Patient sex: M
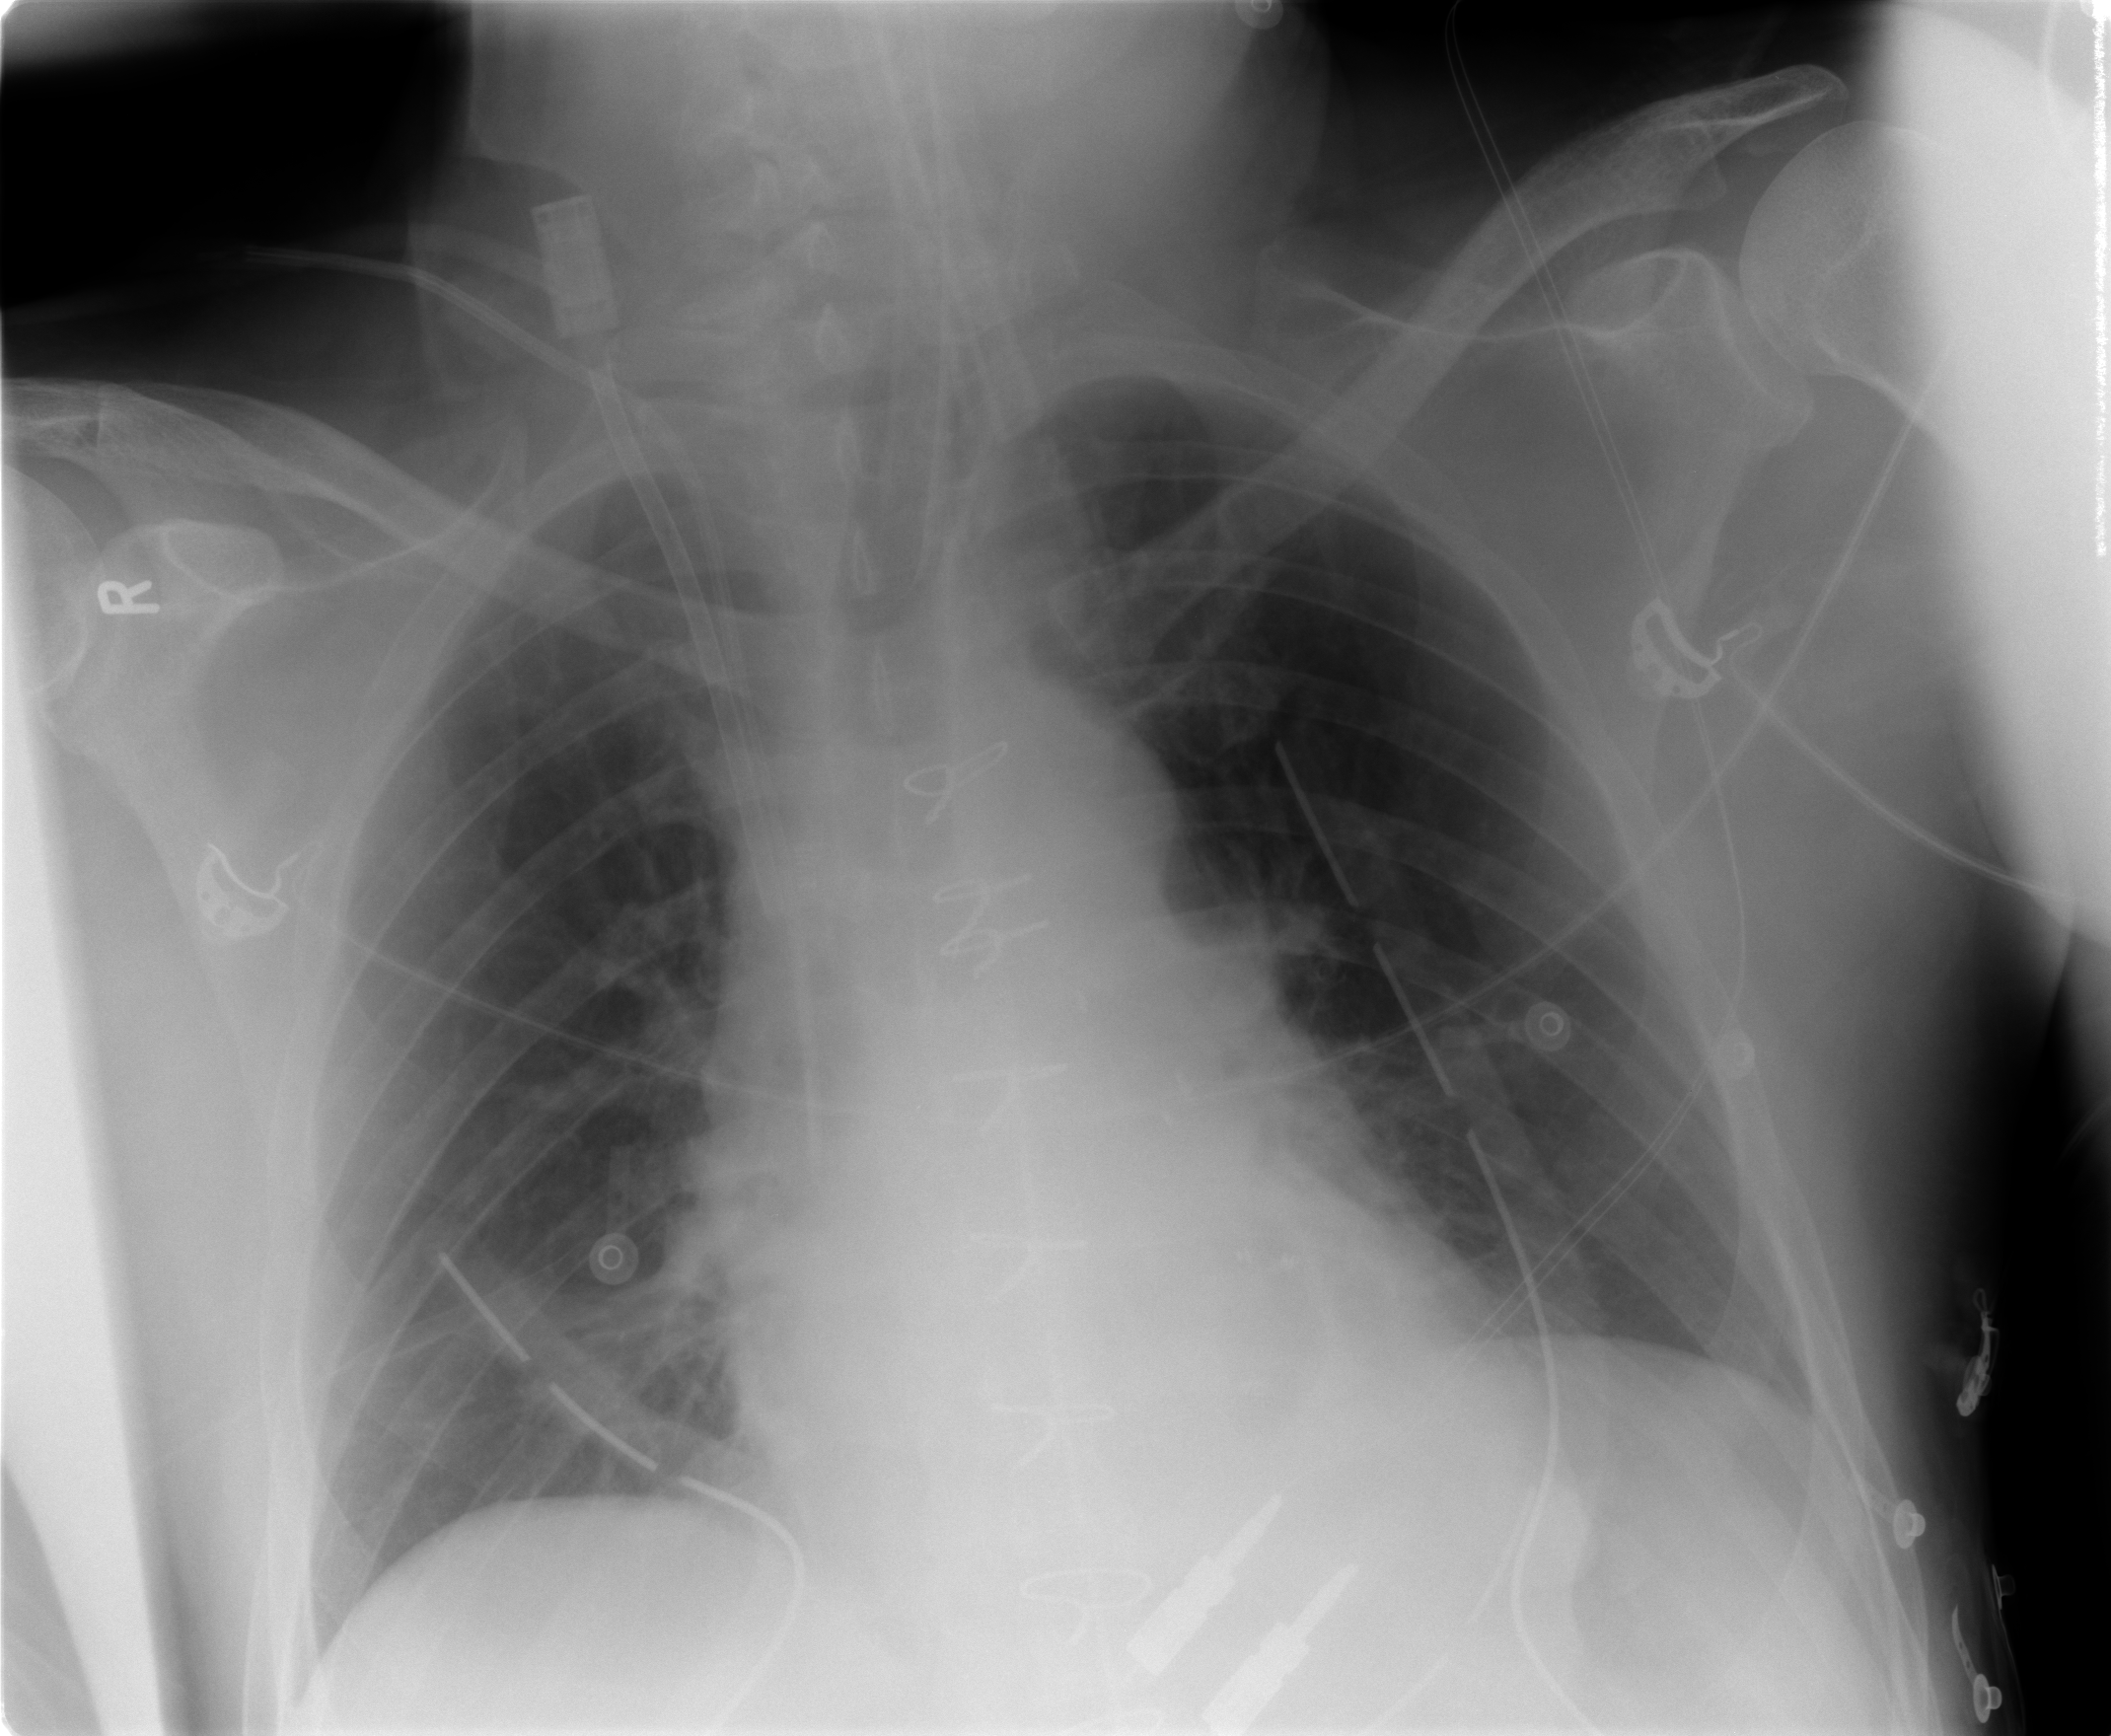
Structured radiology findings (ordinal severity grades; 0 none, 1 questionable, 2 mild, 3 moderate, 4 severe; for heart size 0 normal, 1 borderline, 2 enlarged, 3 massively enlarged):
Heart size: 0
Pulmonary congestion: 0
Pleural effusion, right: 0
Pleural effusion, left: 0
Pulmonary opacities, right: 0
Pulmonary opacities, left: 0
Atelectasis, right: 2
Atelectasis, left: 0